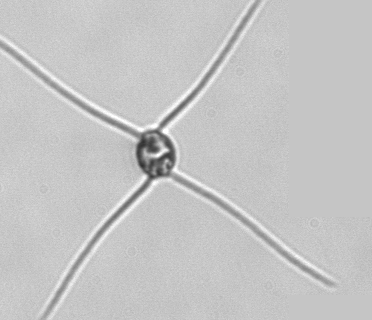
Label: Chaetoceros_danicus